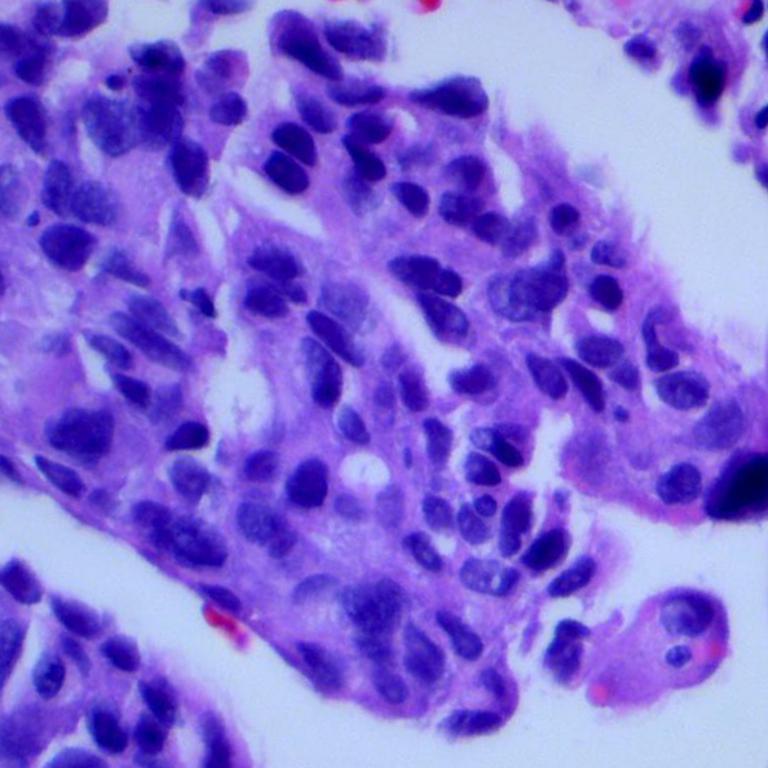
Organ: lung
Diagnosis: adenocarcinomas